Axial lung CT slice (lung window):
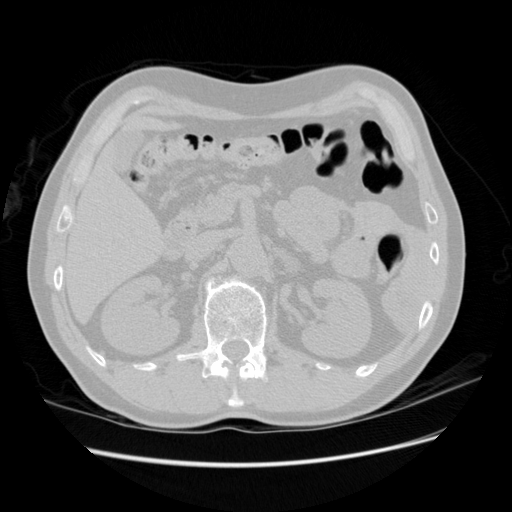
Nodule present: no